Current action and preconditions to check: path_clear

Your task: For each precondition in the list above, predict whether it will hold at this action.

Consider the current scene as observed from the mobile robot's camera, and analyze the predicted future states of all dynamic agents (e.g., people, animals, vehicles, or any moving entities) within the NEXT SECOND.

IMPORTANT: Only answer "very likely" if you are absolutely certain—based on strong, clear evidence—that a dynamic agent will violate the precondition in the predicted future state. Do NOT answer "very likely" for unlikely, ambiguous, or low-probability risks.

Ask yourself for each precondition: Is there a high probability, with clear and convincing evidence, that the predicted future states of any dynamic agent will interfere with the predicted future state of the currently executing action within the NEXT SECOND, causing that precondition to fail?

Assess the risk level based on these predictions. Use "likely" or "very likely" if motions create a clear risk of interference.

Use "neutral" or "improbable" if agents are nearby but their predicted paths are clearly diverging or non-conflicting.

Failure Risk Categories: "very improbable", "improbable", "neutral", "likely", "very likely"

Answer Format: Output ONLY the probability_of_failure value from these categories: "very improbable", "improbable", "neutral", "likely", "very likely"

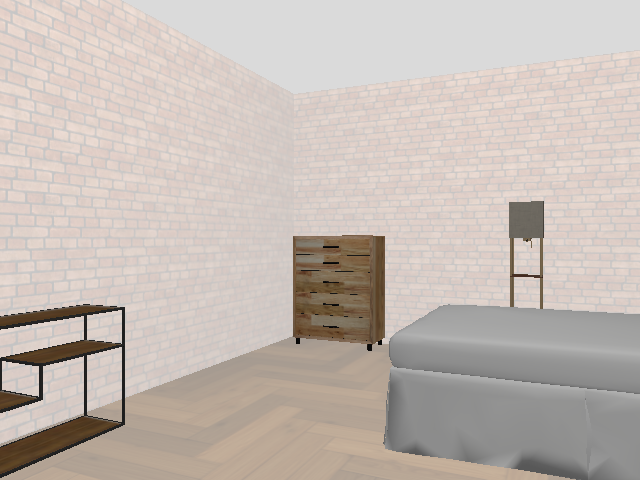

Answer: very improbable